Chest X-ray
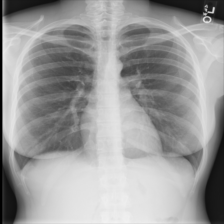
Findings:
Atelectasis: negative
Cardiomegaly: negative
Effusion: negative
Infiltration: negative
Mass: negative
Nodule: negative
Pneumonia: negative
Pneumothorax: negative
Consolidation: negative
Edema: negative
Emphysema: negative
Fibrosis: negative
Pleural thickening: negative
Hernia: negative